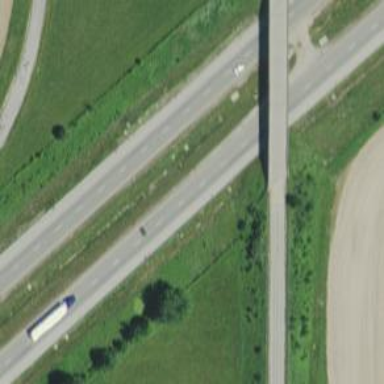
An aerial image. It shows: Motorway.